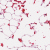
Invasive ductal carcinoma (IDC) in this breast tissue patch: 0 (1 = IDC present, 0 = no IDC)